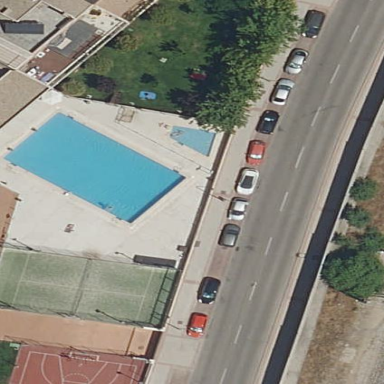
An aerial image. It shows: Swimming pool located in leisure land.